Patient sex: M
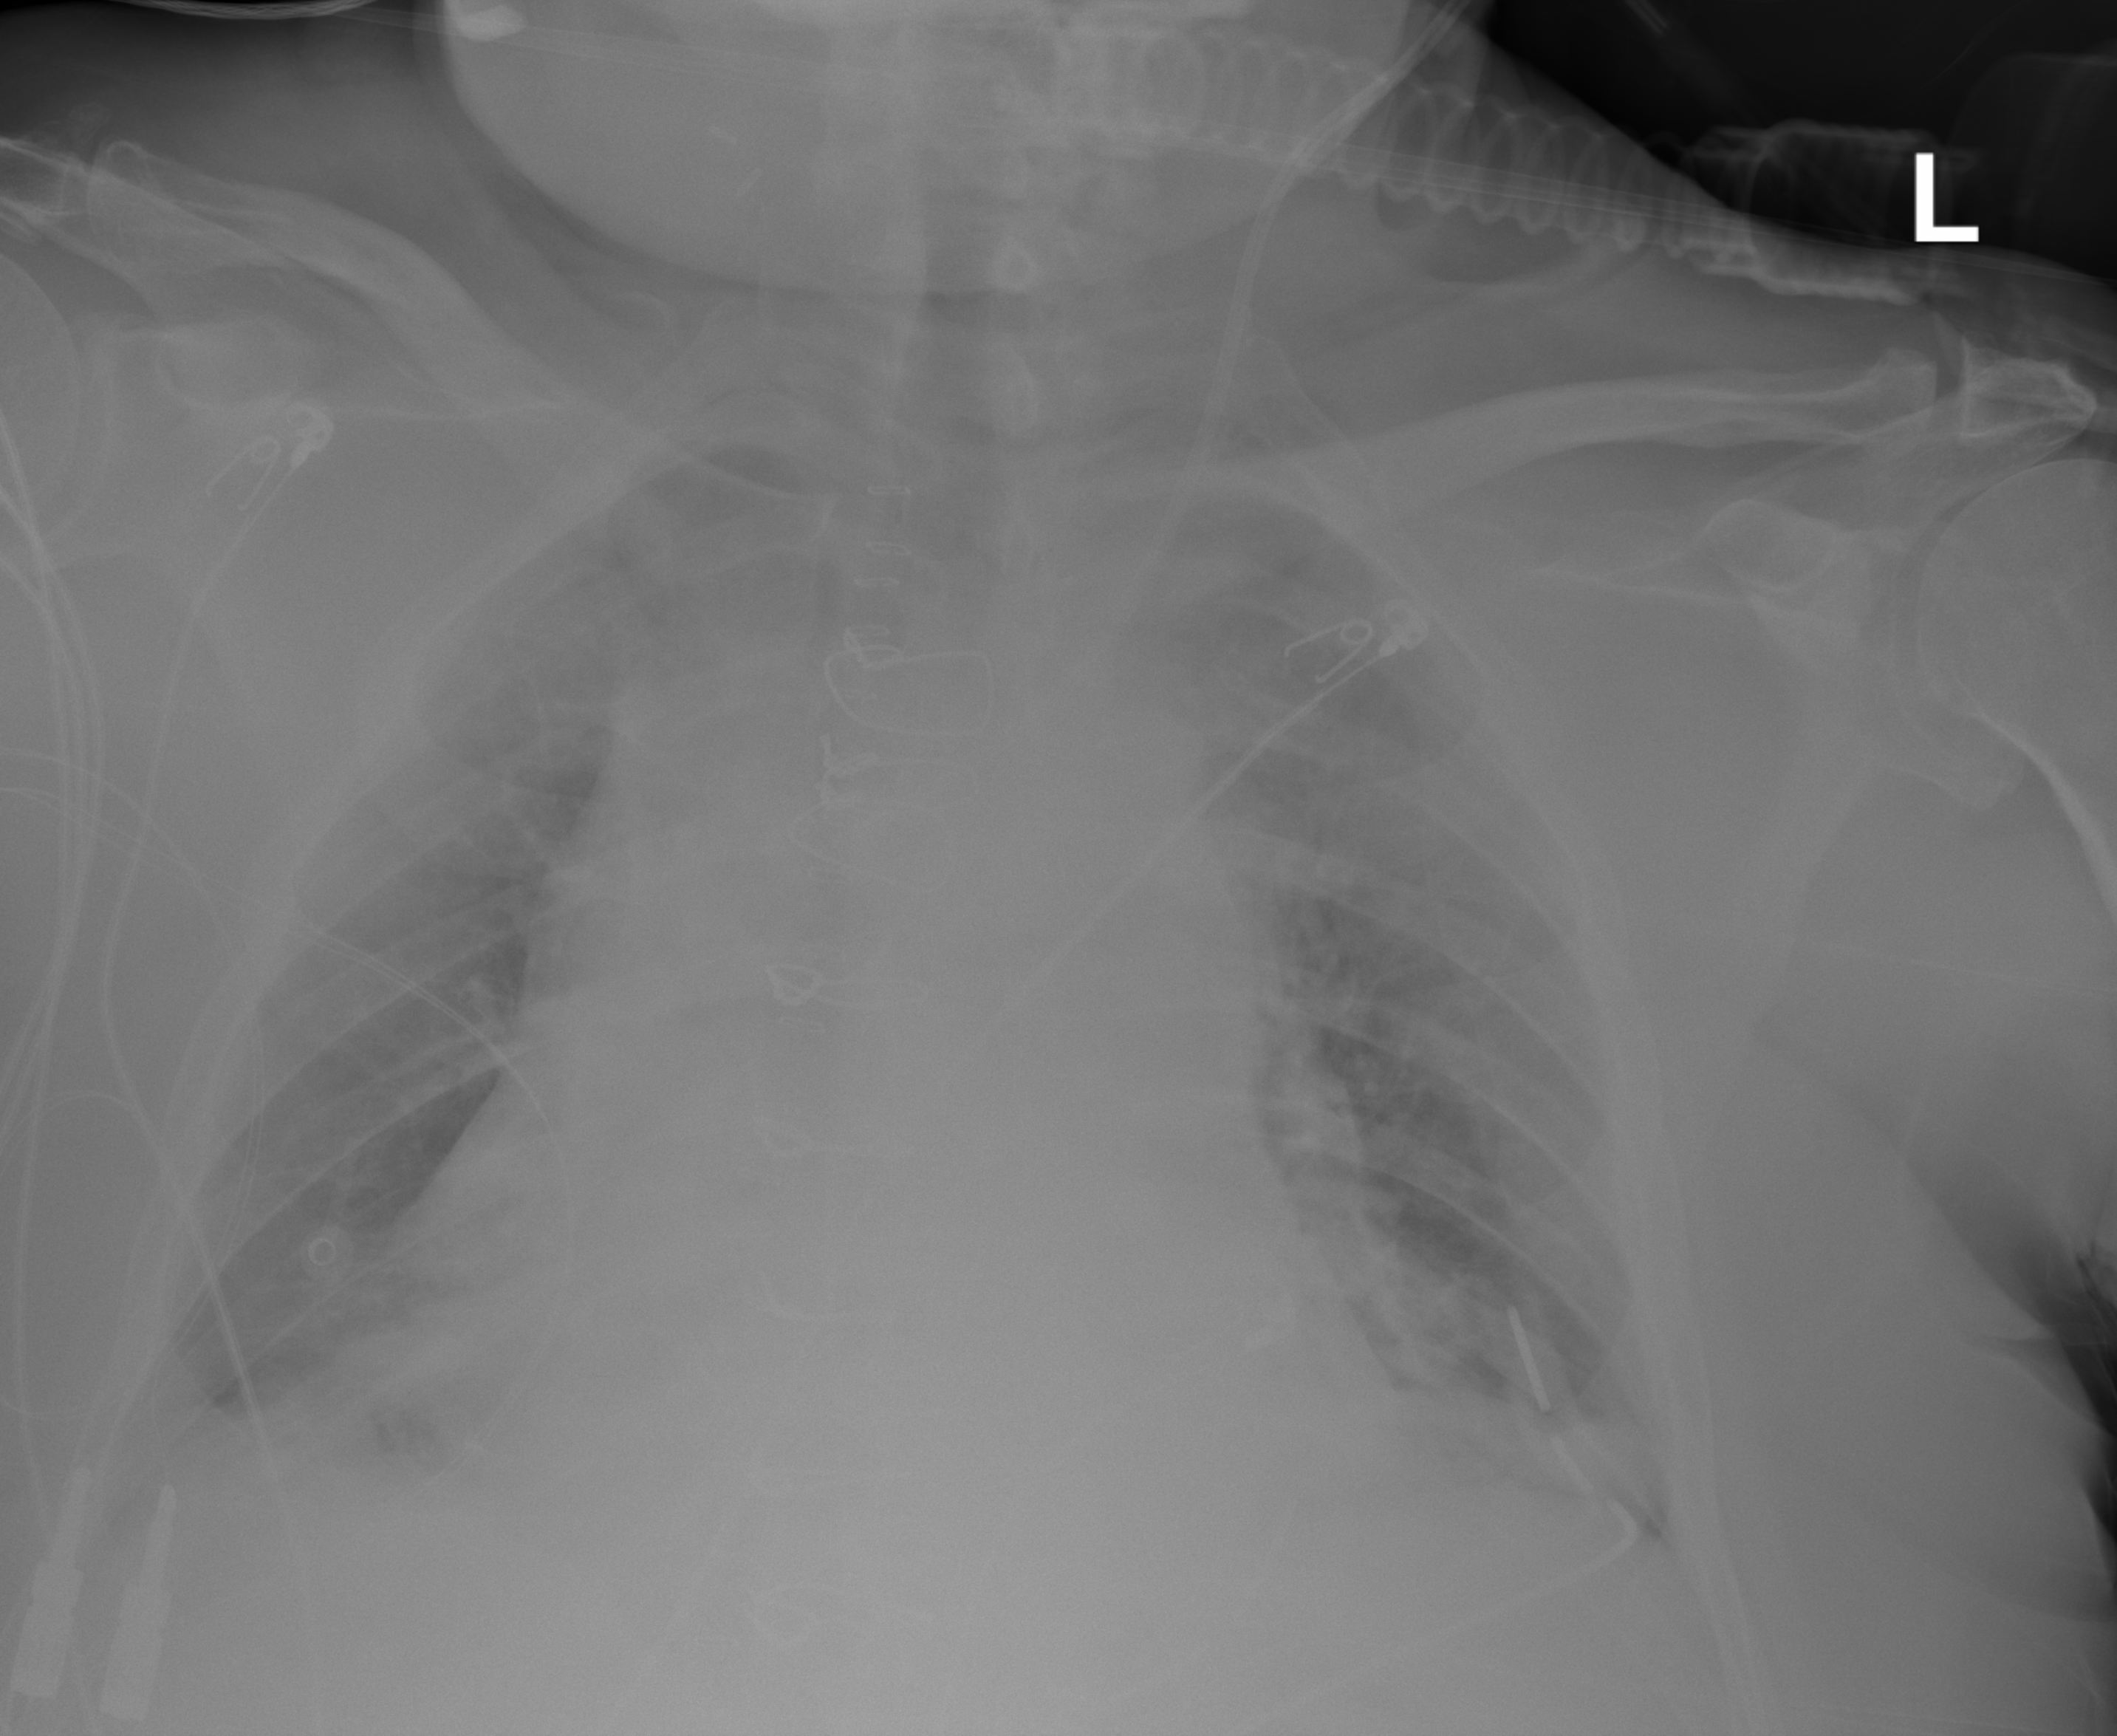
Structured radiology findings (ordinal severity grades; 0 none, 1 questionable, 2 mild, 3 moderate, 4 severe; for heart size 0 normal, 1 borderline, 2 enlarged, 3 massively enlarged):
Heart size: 2
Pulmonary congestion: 2
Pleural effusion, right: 2
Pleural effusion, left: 0
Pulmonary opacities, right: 0
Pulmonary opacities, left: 2
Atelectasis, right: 2
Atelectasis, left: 2